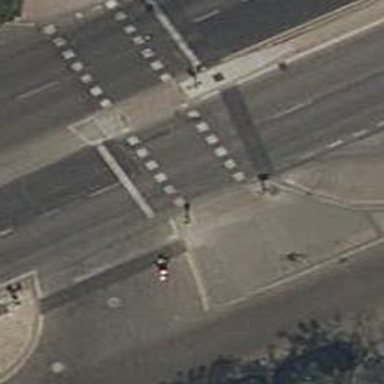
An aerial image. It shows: Crossing with traffic signals.